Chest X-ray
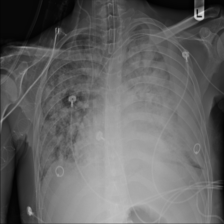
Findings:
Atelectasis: negative
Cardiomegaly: negative
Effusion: positive
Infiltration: positive
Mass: negative
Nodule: negative
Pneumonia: negative
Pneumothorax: positive
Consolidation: negative
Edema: negative
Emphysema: negative
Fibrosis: negative
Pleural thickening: negative
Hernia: negative